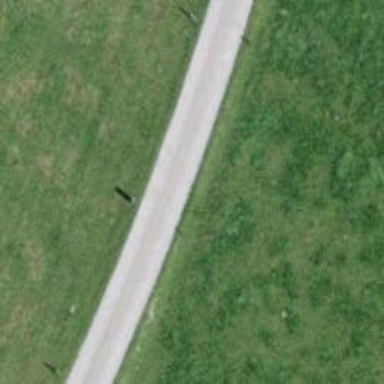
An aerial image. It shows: Unclassified road.